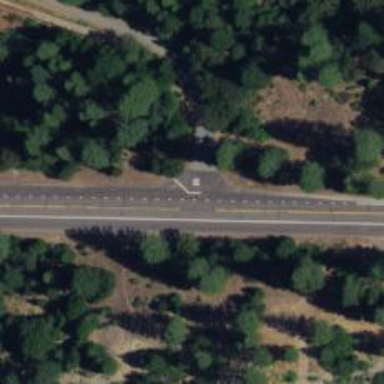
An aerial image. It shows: Road with stop sign.